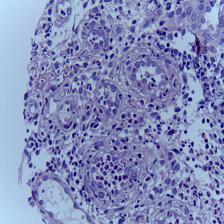
Diagnosis: OSCC